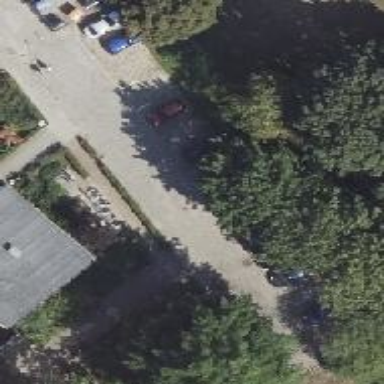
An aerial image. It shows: Parking area with sett surface.